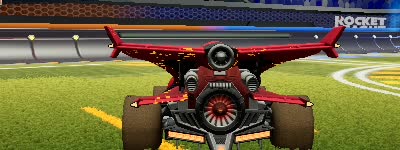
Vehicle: aftershock